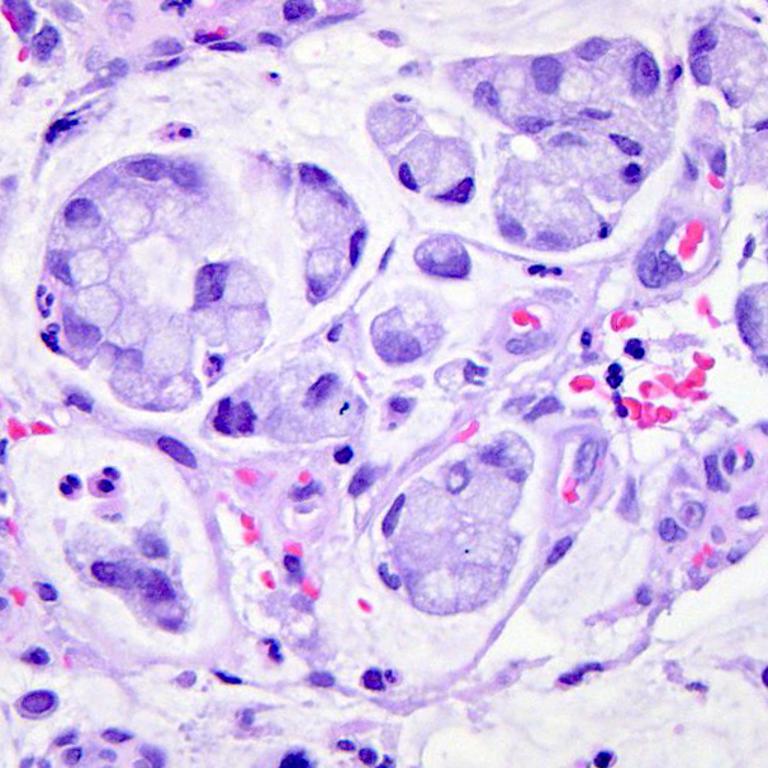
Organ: colon
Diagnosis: adenocarcinomas